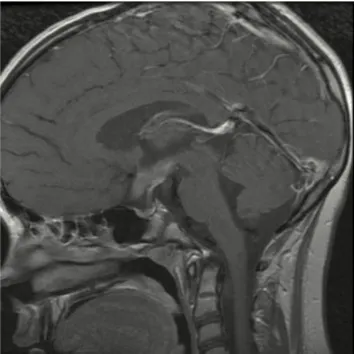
MRI of Case 1 (suprasellar germinoma). Sagittal view after 2 doses of weekly vinblastine showing dramatic tumor response.
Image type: radiology (mri)